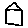
Label: house